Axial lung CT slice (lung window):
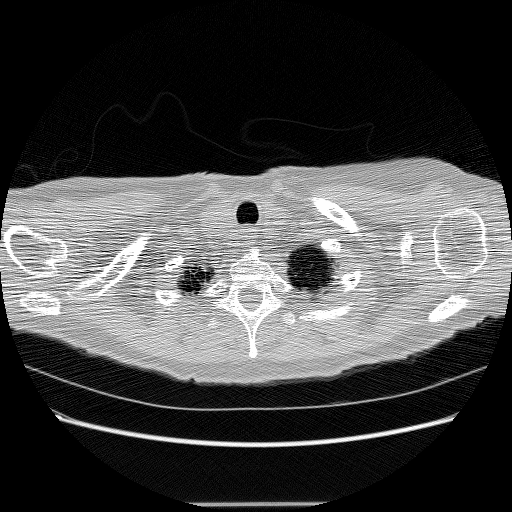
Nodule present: no